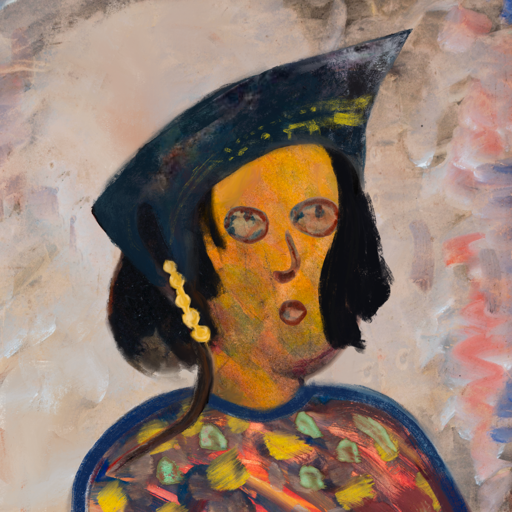
Background: Roy_Bahadur, Head And Neck Side: Gypsy_Mother, Face Side: Orphan, Bust: Mother_And_Son_Mother, Hair Side: Mosgoul, Head Accessory: Irani, Second Necklace: Blank, Necklace: Blank, Baby: Blank